Question: I have a form in my html page, that prompts user to upload File or Image to the server. I want to be able to upload ether file or image. Let's say if user choose file, image should be null, and vice verso. Right now I can only upload both of them, without error. But If I choose to upload only one of them (let's say I choose image) I will get an error:
'''
"Key 'attachment' not found in <MultiValueDict: {u'image': [<InMemoryUploadedFile: police.jpg (image/jpeg)>]}>"
'''

# models.py:
'''
#Description of the file
class FileDescription(models.Model):
TYPE_CHOICES = (
('homework', 'Homework'),
('class', 'Class Papers'),
('random', 'Random Papers')
)
subject = models.ForeignKey('Subjects', null=True, blank=True)
subject_name = models.CharField(max_length=100, unique=False)
category = models.CharField(max_length=100, unique=False, blank=True, null=True)
file_type = models.CharField(max_length=100, choices=TYPE_CHOICES, unique=False)
file_uploaded_by = models.CharField(max_length=100, unique=False)
file_name = models.CharField(max_length=100, unique=False)
file_description = models.TextField(unique=False, blank=True, null=True)
file_creation_time = models.DateTimeField(editable=False)
file_modified_time = models.DateTimeField()
attachment = models.FileField(upload_to='files', blank=True, null=True, max_length=255)
image = models.ImageField(upload_to='files', blank=True, null=True, max_length=255)
def __unicode__(self):
return u'%s' % (self.file_name)
def get_fields(self):
return [(field, field.value_to_string(self)) for field in FileDescription._meta.fields]
def filename(self):
return os.path.basename(self.image.name)
def category_update(self):
category = self.file_name
return category
def save(self, *args, **kwargs):
if self.category is None:
self.category = FileDescription.category_update(self)
for field in self._meta.fields:
if field.name == 'image' or field.name == 'attachment':
field.upload_to = 'files/%s/%s/' % (self.file_uploaded_by, self.file_type)
if not self.id:
self.file_creation_time = datetime.now()
self.file_modified_time = datetime.now()
super(FileDescription, self).save(*args, **kwargs)
'''
# forms.py
'''
class ContentForm(forms.ModelForm):
file_name =forms.CharField(max_length=255, widget=forms.TextInput(attrs={'size':20}))
file_description = forms.CharField(widget=forms.Textarea(attrs={'rows':4, 'cols':25}))
class Meta:
model = FileDescription
exclude = ('subject',
'subject_name',
'file_uploaded_by',
'file_creation_time',
'file_modified_time',
'vote')
def clean_file_name(self):
name = self.cleaned_data['file_name']
# check the length of the file name
if len(name) < 2:
raise forms.ValidationError('File name is too short')
# check if file with same name is already exists
if FileDescription.objects.filter(file_name = name).exists():
raise forms.ValidationError('File with this name already exists')
else:
return name
'''
# views.py
'''
if request.method == "POST":
if "upload-b" in request.POST:
form = ContentForm(request.POST, request.FILES, instance=subject_id)
if form.is_valid(): # need to add some clean functions
# handle_uploaded_file(request.FILES['attachment'],
# request.user.username,
# request.POST['file_type'])
form.save()
up_f = FileDescription.objects.get_or_create(
subject=subject_id,
subject_name=subject_name,
category = request.POST['category'],
file_type=request.POST['file_type'],
file_uploaded_by = username,
file_name=form.cleaned_data['file_name'],
file_description=request.POST['file_description'],
image = request.FILES['image'],
attachment = request.FILES['attachment'],
)
return HttpResponseRedirect(".")
'''
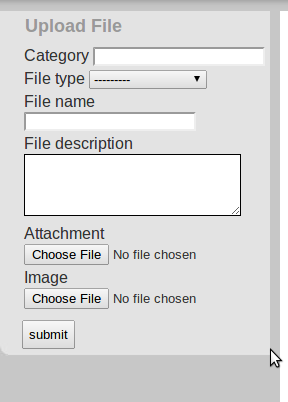
Answer: > Let's say if user choose file, image should be null, and vice verso.
You could:
1. make an SQL constraint,
2. override model.save() to fail if either file or image is blank,
3. define ContentForm.clean() to raise a ValidationError if either file or image is blank, see Cleaning and validating fields that depend on each other.
Also be careful that up_f will be a tuple in:
'''
up_f = FileDescription.objects.get_or_create(
'''